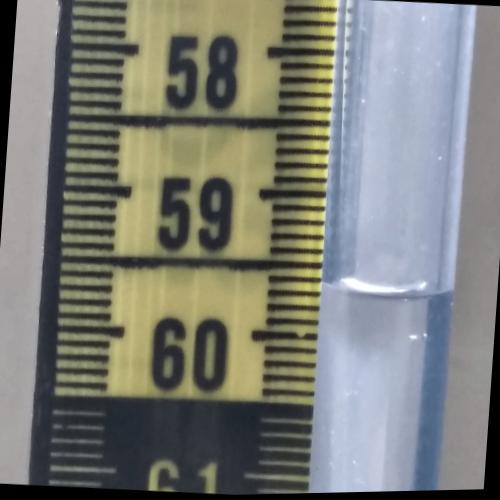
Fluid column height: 59.7 cm